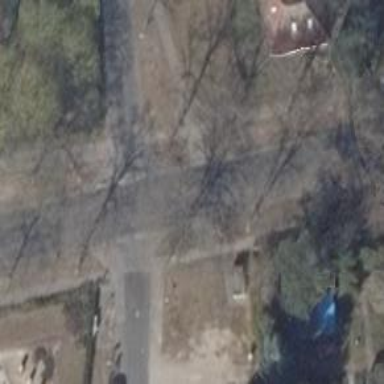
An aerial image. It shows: Unmarked crossing on footway.